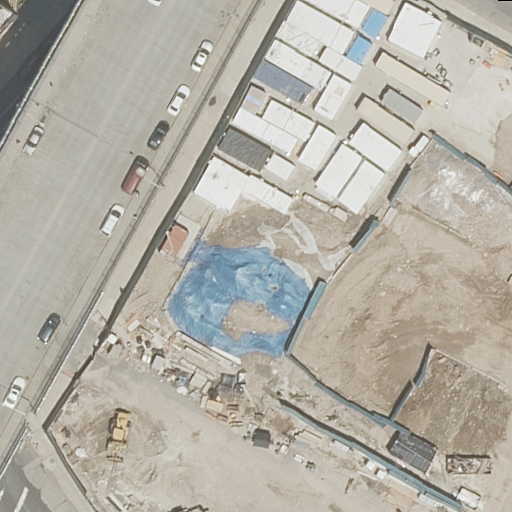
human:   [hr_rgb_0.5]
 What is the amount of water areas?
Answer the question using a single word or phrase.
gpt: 0

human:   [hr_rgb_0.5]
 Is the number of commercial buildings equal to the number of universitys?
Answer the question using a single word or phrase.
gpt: no

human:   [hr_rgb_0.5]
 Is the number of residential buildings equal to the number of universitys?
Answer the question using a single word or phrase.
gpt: yes

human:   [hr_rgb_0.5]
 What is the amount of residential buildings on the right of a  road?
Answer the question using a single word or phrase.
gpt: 0

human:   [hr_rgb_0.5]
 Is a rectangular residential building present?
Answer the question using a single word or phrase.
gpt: yes

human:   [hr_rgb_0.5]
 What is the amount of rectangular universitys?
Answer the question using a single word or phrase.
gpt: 1

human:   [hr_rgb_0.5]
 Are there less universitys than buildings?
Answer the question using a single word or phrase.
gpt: no

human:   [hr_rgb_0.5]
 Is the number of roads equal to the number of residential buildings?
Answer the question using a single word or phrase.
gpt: no

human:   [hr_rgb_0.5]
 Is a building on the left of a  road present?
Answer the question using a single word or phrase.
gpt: yes

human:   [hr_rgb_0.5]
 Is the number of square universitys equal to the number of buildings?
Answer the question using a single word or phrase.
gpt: no

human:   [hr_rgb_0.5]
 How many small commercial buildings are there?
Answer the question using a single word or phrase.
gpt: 0

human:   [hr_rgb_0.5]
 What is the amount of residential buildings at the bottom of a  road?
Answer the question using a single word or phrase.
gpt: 0

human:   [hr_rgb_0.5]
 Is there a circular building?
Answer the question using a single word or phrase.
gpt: no

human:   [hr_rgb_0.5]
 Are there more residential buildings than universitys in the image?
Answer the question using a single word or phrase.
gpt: no

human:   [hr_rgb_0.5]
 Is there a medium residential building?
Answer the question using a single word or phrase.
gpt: yes

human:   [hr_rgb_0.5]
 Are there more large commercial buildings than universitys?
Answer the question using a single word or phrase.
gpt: no

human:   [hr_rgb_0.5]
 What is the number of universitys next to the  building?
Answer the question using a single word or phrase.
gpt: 1

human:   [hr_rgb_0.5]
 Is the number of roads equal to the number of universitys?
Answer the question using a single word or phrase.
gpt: no

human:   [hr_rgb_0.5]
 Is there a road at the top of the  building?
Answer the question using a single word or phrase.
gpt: no

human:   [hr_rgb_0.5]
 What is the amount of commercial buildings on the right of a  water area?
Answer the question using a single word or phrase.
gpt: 0

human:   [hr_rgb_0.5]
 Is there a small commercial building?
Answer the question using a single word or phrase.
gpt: no

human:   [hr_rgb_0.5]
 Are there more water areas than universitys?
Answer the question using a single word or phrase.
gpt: no

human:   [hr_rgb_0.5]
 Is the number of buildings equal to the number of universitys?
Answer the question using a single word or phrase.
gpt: yes

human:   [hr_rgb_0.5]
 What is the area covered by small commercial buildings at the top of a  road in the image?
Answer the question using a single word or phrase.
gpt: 0m2

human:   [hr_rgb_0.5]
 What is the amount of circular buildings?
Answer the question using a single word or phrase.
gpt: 0

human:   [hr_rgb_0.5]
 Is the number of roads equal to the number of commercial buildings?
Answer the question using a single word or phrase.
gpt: no

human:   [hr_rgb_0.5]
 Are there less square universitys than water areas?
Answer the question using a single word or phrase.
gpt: no

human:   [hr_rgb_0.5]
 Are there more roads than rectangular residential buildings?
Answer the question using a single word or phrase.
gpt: yes

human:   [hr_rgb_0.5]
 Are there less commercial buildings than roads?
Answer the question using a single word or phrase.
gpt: yes

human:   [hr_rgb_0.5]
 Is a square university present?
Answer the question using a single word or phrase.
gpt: no

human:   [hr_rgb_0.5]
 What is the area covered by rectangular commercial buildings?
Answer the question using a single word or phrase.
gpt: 0m2

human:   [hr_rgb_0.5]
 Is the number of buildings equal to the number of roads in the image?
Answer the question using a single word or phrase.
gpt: no

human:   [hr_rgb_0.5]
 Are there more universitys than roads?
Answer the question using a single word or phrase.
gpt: no

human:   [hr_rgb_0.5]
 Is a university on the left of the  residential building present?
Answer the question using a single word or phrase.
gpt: no

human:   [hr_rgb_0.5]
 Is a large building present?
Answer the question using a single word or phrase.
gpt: no

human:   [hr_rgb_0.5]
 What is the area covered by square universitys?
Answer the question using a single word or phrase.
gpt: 0m2